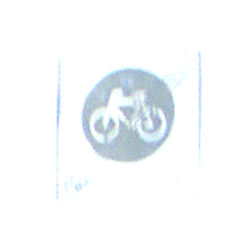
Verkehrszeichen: EndeFahrradstrasse
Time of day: MorningAfternoon
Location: Outdoor (Special)
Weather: Clear
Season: NotSpecified
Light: Natural